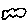
Label: cloud